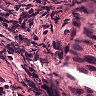
Metastatic tissue present: yes